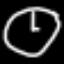
Label: clock